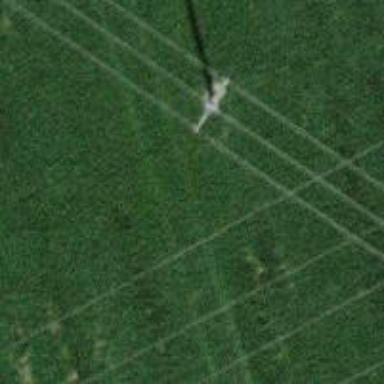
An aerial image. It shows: Minor power line with 3 cables.